Question: I have the following directory structure deployed to JBoss AS 7.1.1.Final (under 'standalone/deployments'):
'''
doc.war
-> module1
-> index.html
-> module2
-> index.html
'''
As you can see, there's no index.html under doc.war. When I browse to , the correct index.html is displayed, but when I browse to , JBoss shows an error message ().
I think this is related to the fact that directory listings are turned off by default in JBoss AS 7. How can I enable directory listings, either globally or more specifically for this one application?
Based on Mukul Goel's answer, I ran the CLI command to add the feature, restarted the server and retried the request, but it didn't work.
Here's the relevant snippet from the 'standalone.xml' file. Please note that I have the connector enabled.
'''
<subsystem xmlns="urn:jboss:domain:web:1.1" default-virtual-server="default-host" native="true">
<configuration>
<static-resources listings="true"/>
</configuration>
<connector name="http" protocol="HTTP/1.1" scheme="http" socket-binding="http"/>
<connector name="https" protocol="HTTP/1.1" scheme="https" socket-binding="https"/>
<virtual-server name="default-host" enable-welcome-root="true">
<alias name="localhost"/>
<alias name="example.com"/>
</virtual-server>
</subsystem>
'''
Here's the error message that JBoss is showing:

So the conclusion to this seems to be that there is an issue with the official JBoss 7.1.1.Final (<URL>, I was able to see the directory listings after applying the config change that Mukul Goel had suggested below.
A potential source of this issue could be the version of JBossWeb that is used in JBoss. The official 7.1.1.Final bundles JBossWeb 7.0.13. Mukul (see below) was able to get it working running a version of JBoss that bundles JBossWeb 7.0.16.
I'm accepting Mukul Goel's answer as solving this issue, but be aware that it will probably not work with the official 7.1.1.Final download.
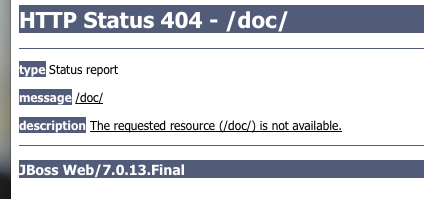
Answer: Yes you are right, directory listings are by default disabled (a security measure)
To enable directory listing in JBOSS
Try running the following CLI command to enable diectory listing:
> /profile=full/subsystem=web/configuration=static-resources/:write-attribute(name=listings,value=true)
.
> /subsystem=web/configuration=static-resources/:write-attribute(name=listings,value=true)
It will generate following kind of configuration :
'''
<subsystem xmlns="urn:jboss:domain:web:1.1" default-virtual-server="default-host" native="false">
<configuration>
<static-resources listings="true"/>
</configuration>
<connector name="http" protocol="HTTP/1.1" scheme="http" socket-binding="http"/>
<virtual-server name="default-host" enable-welcome-root="true">
<alias name="localhost"/>
<alias name="example.com"/>
</virtual-server>
</subsystem>
'''
UPDATE:
Tried it myself as the user is facing problems
RAN CLI command for the standaloneMode
This was generated, note that the native is disabled also there is no HTTPS connector generated for me (Don't know why it is showing enabled for you? are you using openSSL somewhere? )

I created a sample webprojet(a client side project) with two htmls ,published it to jboss and hit url
'''
http://localhost:8080/sample/
'''
and this is the screenshot of directory listing

The command worked it for me, So that does turns on Directory listing on JBOSS AS7.1.1 Final(I am also using the same version)
So the question comes down to rest of your server configuration, your application structure, technologies you are using, springs etc and also if you are using some ssl library.
Suggested a fresh download and reconfigure environment and see
nwinkler was still facing issues even with a fresh distribution (JbossWeb 7.0.13) So suggested to take nightly builds from
> ci.jboss.org/jenkins/job/JBoss-AS-7.x-latestJust go to the link and download whats under last successful artifact
And the problem was resolved. Looks like some bug with jbossWeb 7.0.13